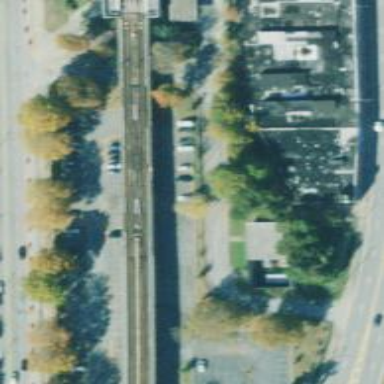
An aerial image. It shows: Bridge with electrified rails.